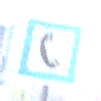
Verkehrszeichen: Fernsprecher
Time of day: MorningAfternoon
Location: Outdoor (Urban)
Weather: PartlyCloudy
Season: NotSpecified
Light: Natural